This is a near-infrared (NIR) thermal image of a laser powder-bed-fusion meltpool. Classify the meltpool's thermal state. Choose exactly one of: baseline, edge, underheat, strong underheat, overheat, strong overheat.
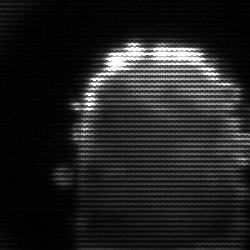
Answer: baseline